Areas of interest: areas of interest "Water Heating Hardware Trade Area"
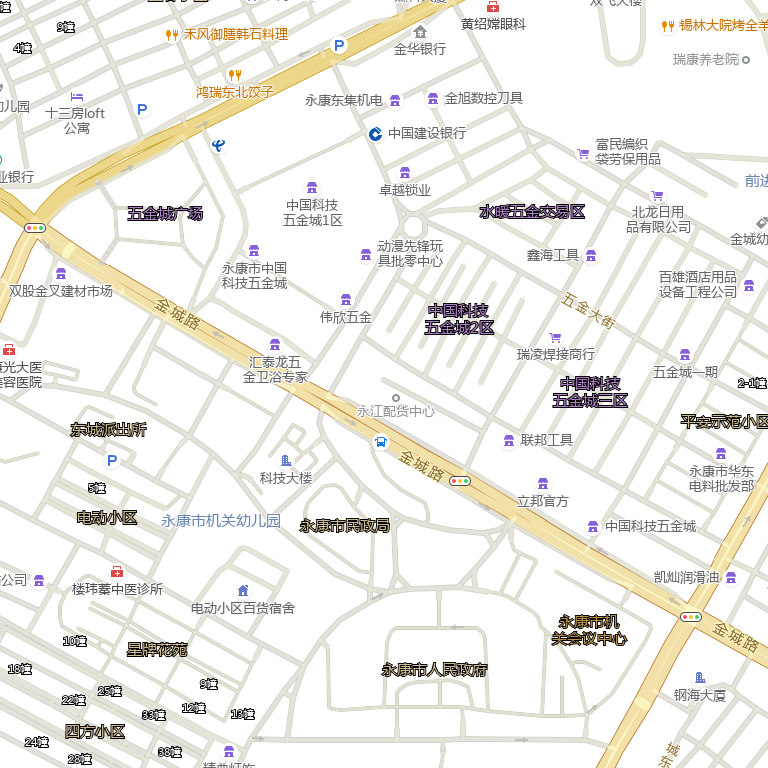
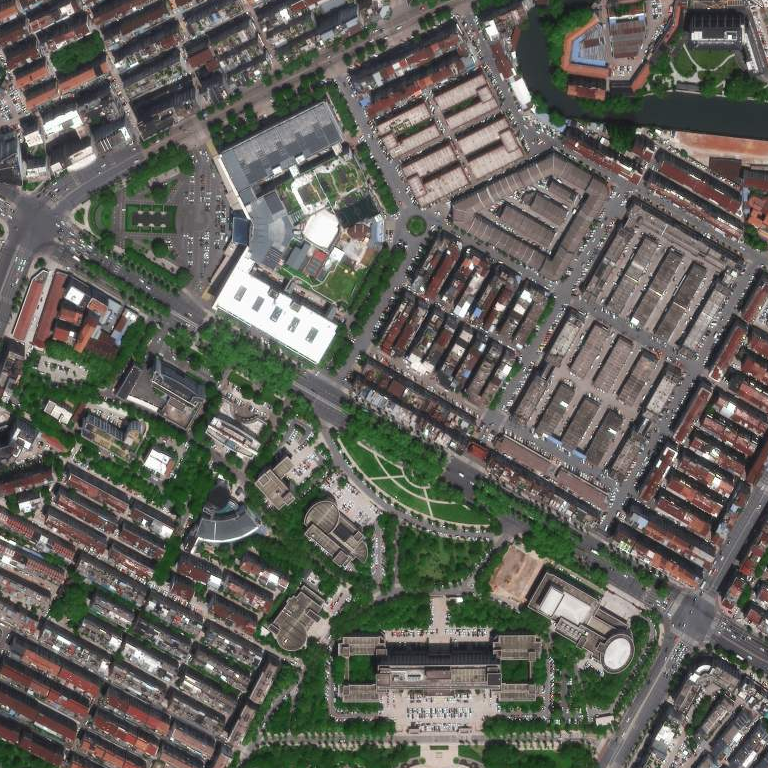